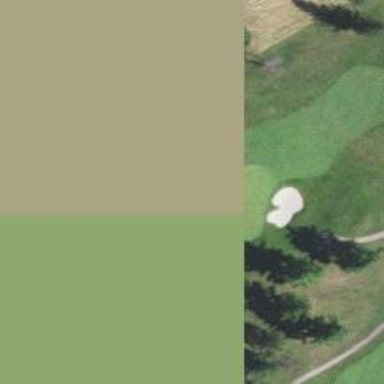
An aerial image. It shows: Golf hole.